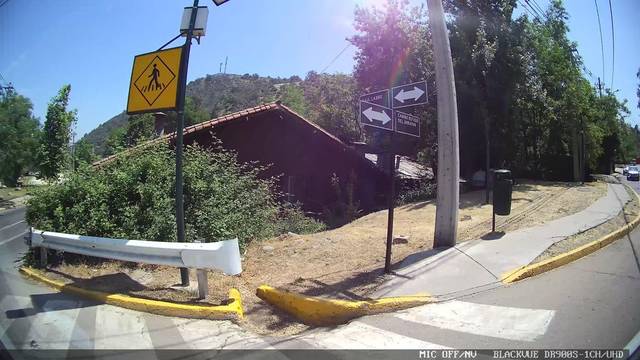
Region: Chile
Coordinates: -33.362, -70.493